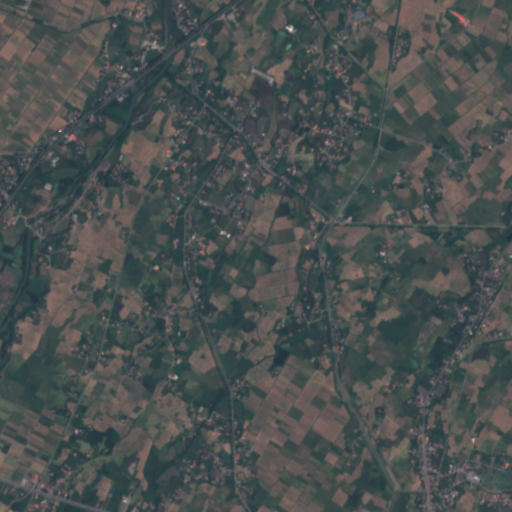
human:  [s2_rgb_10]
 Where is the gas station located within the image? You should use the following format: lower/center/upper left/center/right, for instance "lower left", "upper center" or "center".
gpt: The gas station is located in the lower left of the image.
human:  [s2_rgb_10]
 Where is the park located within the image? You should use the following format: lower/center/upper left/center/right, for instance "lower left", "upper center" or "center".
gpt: The park is located in the upper center of the image.
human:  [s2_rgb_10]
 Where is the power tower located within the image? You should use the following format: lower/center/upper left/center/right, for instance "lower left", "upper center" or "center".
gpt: There is no power tower in the image.